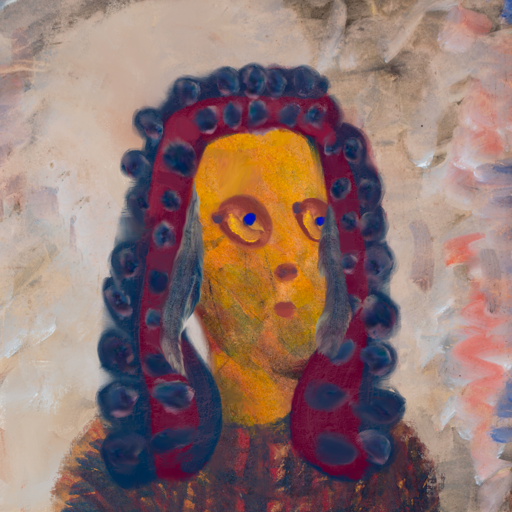
Background: Roy_Bahadur, Head And Neck Side: Gypsy_Mother, Face Side: Mother_And_Son_Son, Bust: In_The_Sun, Hair Side: Hill_Girl, Head Accessory: Blank, Second Necklace: Blank, Necklace: Blank, Baby: Blank